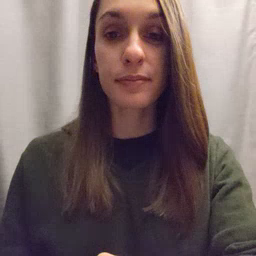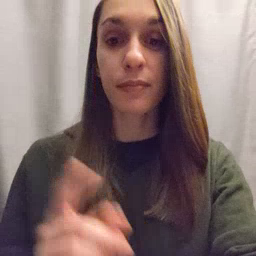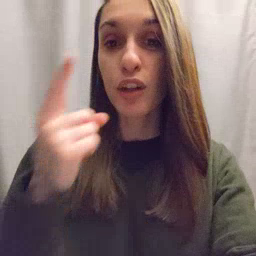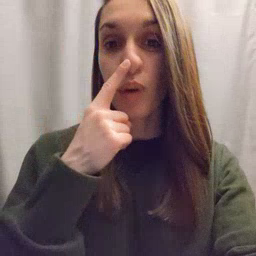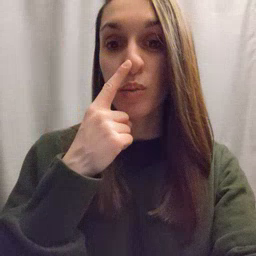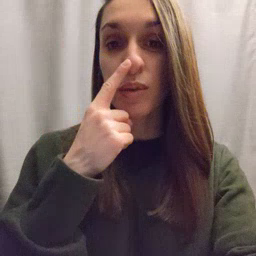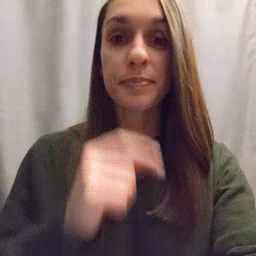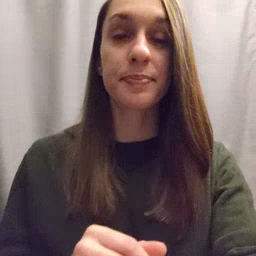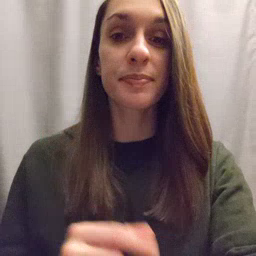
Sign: nose